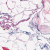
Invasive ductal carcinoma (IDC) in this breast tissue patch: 0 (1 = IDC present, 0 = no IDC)